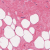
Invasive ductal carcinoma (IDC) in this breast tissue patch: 0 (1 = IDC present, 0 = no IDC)